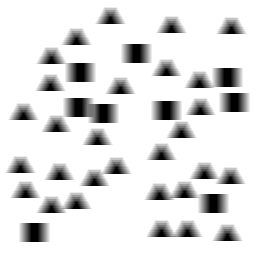
Squares: 9
Triangles: 29
Stars: 0
Total shapes: 38